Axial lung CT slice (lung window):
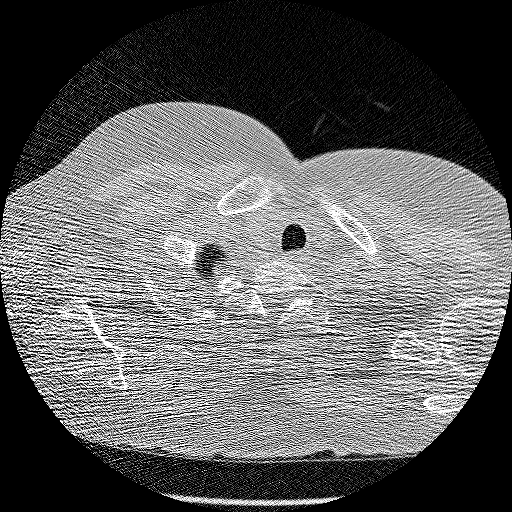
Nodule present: no